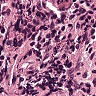
Metastatic tissue present: no